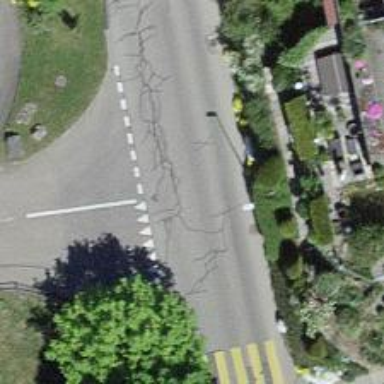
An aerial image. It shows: Tertiary road with asphalt surface and sidewalk on the left side.